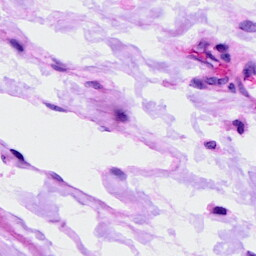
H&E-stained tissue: Ovarian